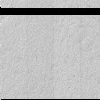
Atmospheric dust classification: not_dusty